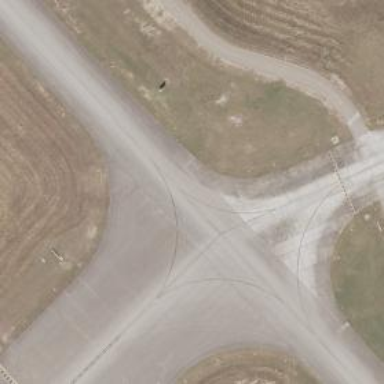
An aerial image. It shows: Image of taxiway at airport.